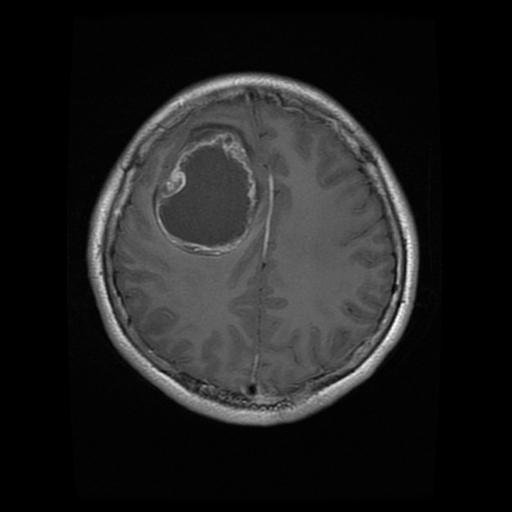
Label: glioma